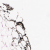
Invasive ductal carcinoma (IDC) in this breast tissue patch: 0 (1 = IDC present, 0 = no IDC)